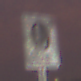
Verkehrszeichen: EndeFussgaengerzone
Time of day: SunriseSunset
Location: Outdoor (Urban)
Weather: PartlyCloudy
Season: NotSpecified
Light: Artificial